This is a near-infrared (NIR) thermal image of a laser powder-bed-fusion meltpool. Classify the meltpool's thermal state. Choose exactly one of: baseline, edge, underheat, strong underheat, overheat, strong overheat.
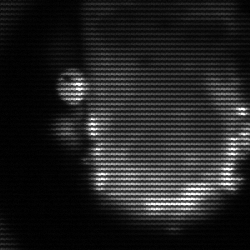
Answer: baseline